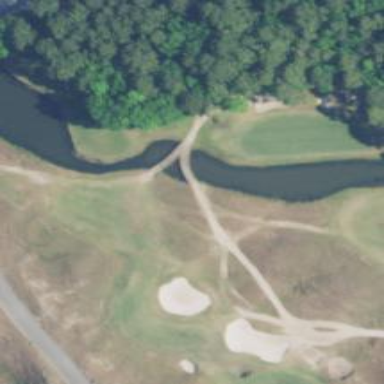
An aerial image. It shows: Path for both roads and golfers.